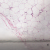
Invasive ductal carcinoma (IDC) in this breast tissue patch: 0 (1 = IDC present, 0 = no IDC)